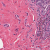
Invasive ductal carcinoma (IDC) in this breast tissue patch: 0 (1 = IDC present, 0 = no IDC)